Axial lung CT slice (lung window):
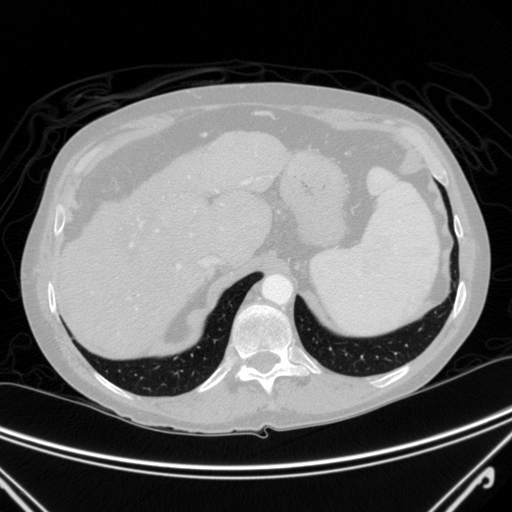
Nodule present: no